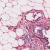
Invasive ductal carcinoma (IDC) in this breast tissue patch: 0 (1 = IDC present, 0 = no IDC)